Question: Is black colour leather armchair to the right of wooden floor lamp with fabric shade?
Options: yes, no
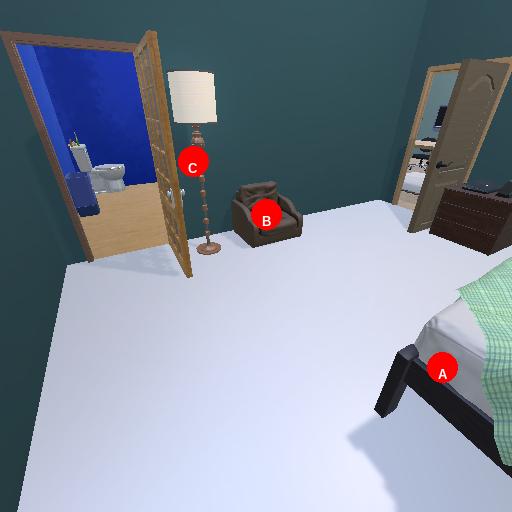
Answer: yes